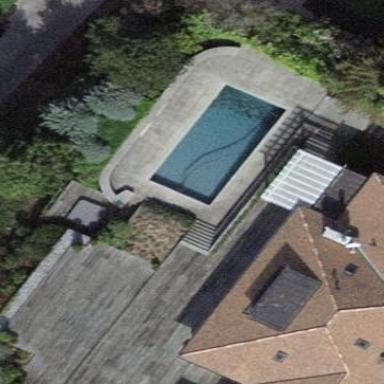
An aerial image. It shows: Swimming pool located in leisure land.